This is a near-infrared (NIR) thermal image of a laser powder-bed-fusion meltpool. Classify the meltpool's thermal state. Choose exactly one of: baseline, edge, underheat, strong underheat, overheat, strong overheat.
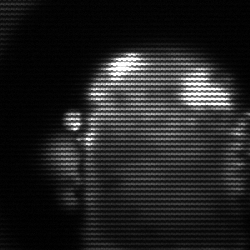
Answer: baseline